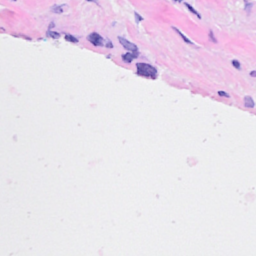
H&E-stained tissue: Breast